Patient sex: M
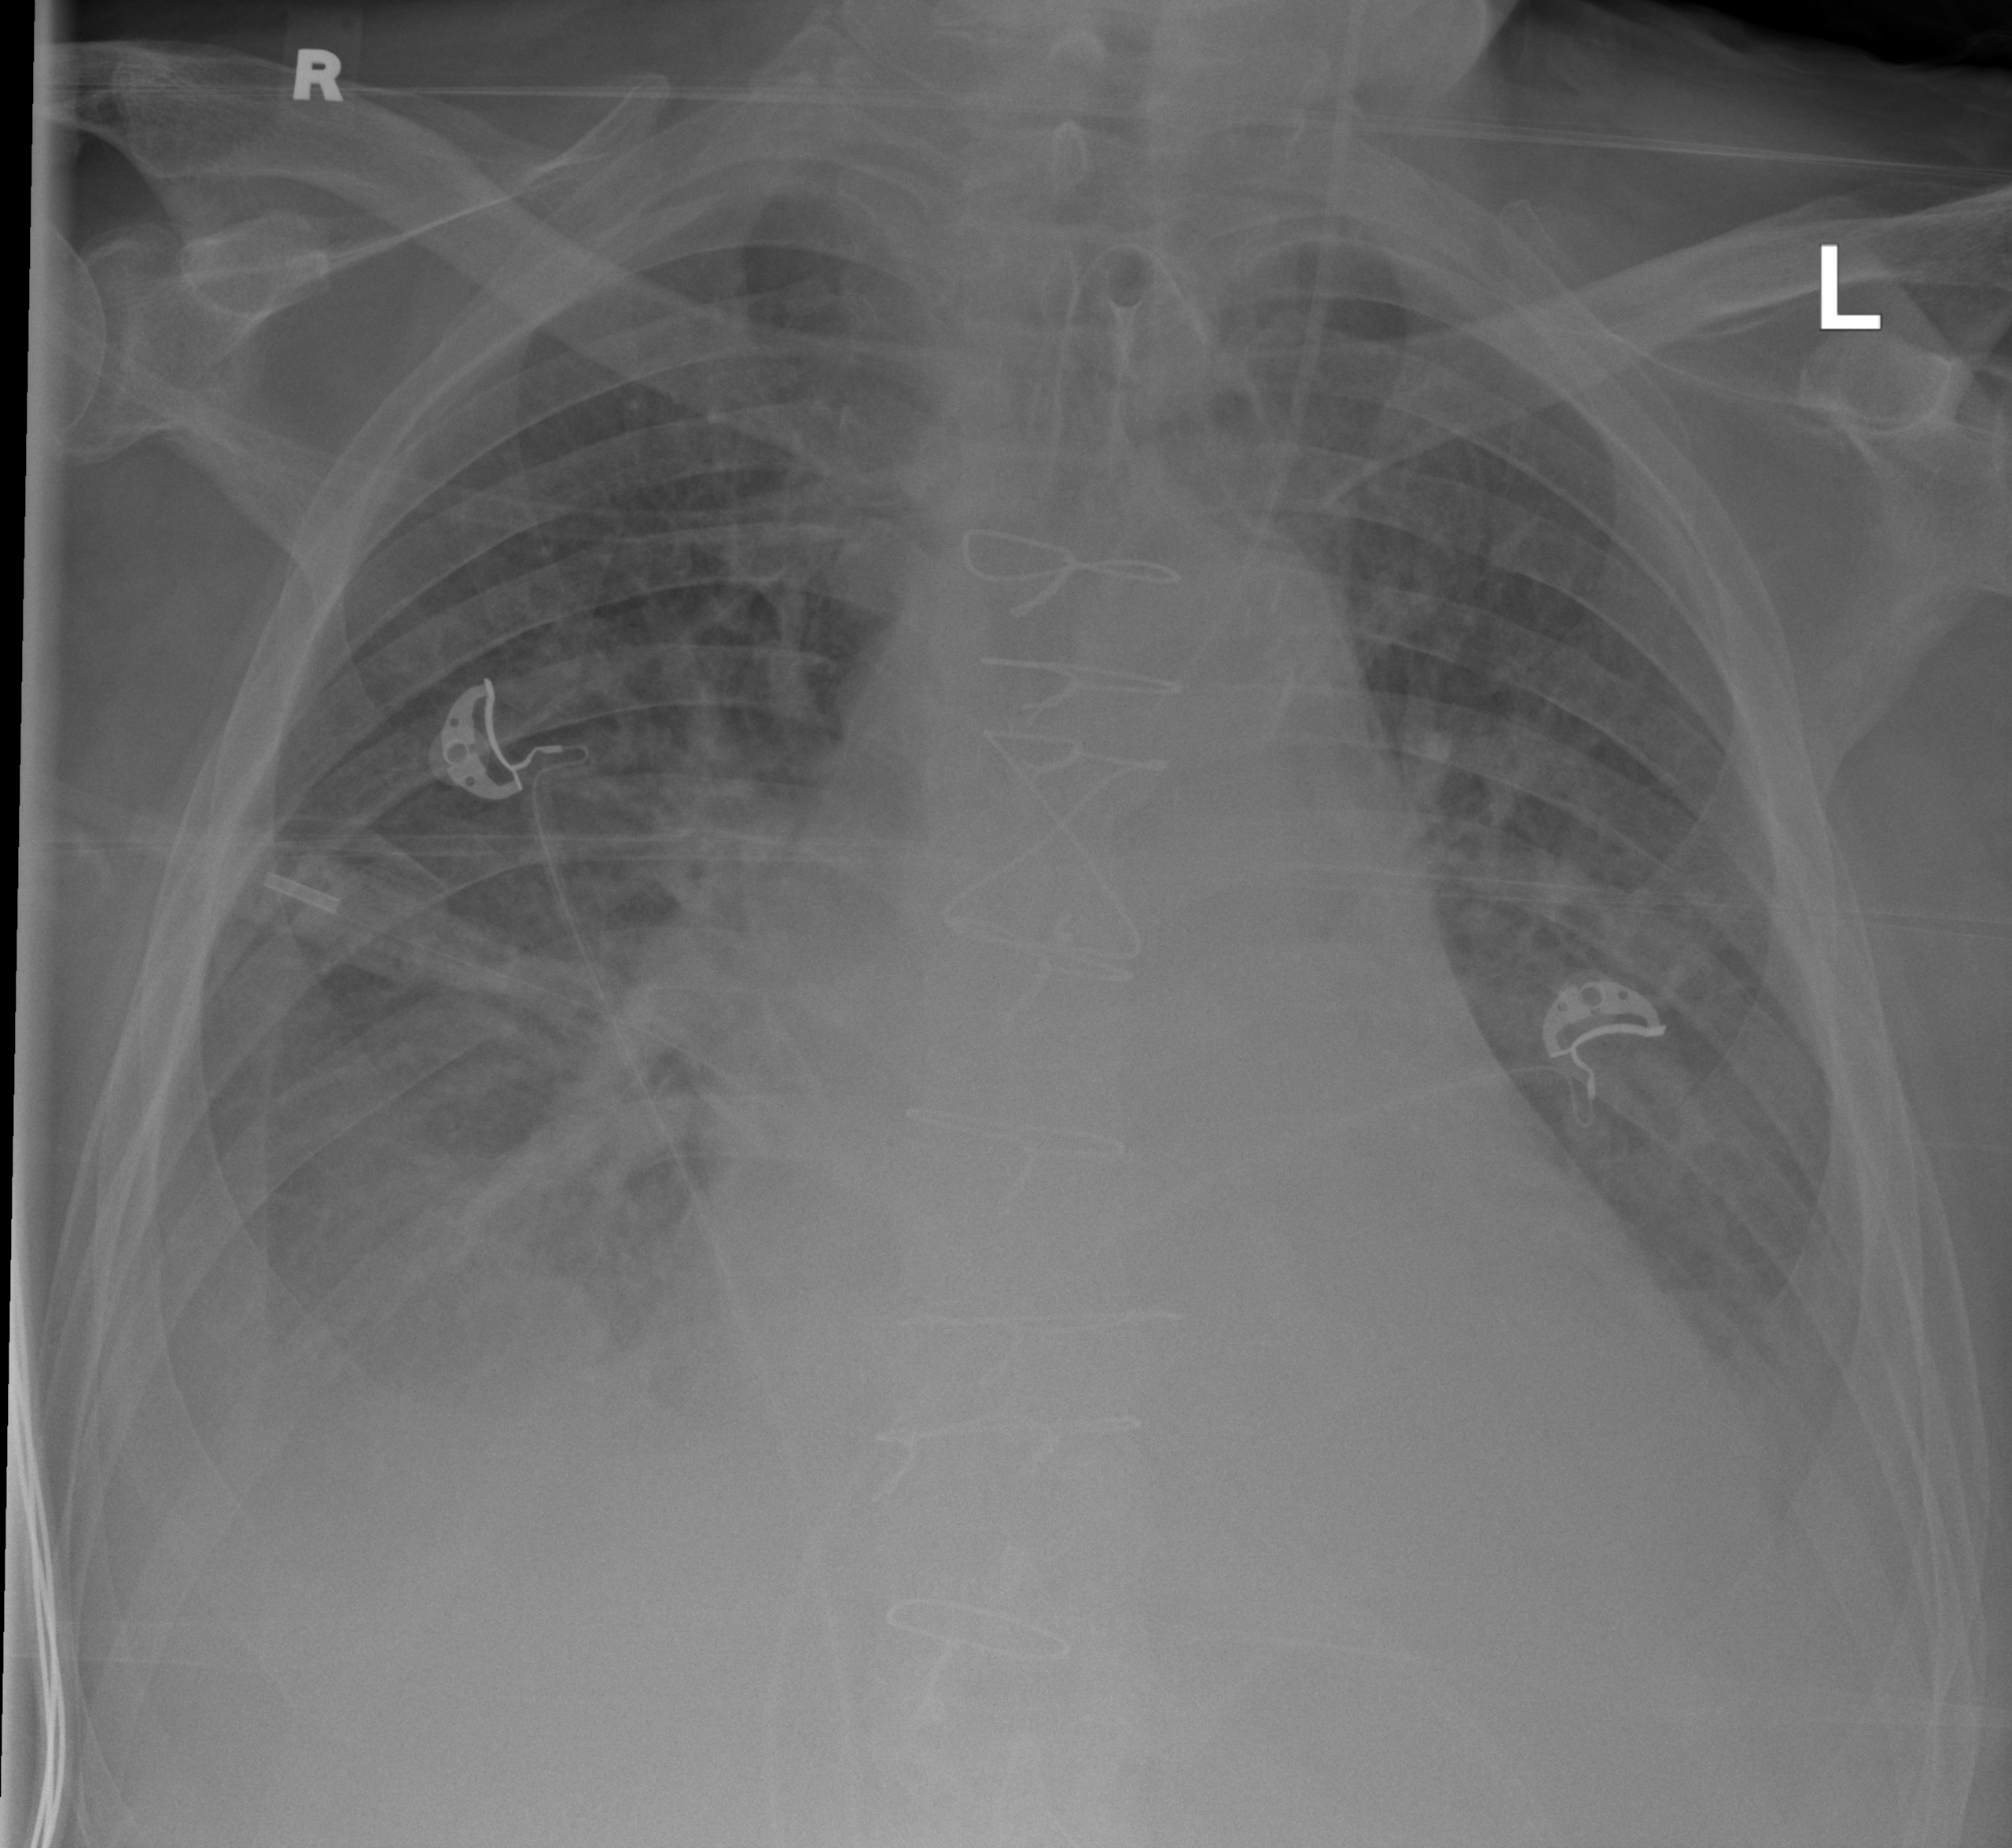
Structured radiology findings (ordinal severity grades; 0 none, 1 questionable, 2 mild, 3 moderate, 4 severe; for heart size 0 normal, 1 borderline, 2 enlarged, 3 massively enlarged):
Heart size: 3
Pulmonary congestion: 2
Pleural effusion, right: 3
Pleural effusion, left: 2
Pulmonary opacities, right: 0
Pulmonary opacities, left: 0
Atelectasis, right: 2
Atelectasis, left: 2